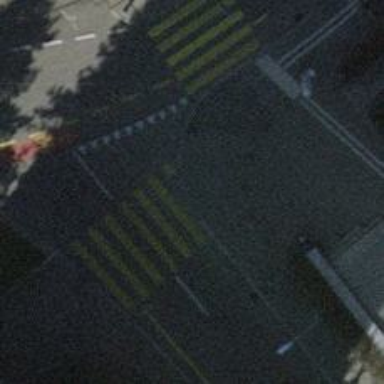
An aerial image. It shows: Kerb barrier.